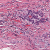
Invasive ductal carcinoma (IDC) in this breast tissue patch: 0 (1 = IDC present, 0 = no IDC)